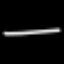
Label: line